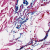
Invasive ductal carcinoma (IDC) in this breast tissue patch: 0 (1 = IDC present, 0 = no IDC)